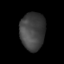
Tissue: lung
Cell type: Myeloid cells
Senescence score: 0.2355
Nuclear area (px): 917
Mean DAPI intensity: 64.674